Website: lowes
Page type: payment
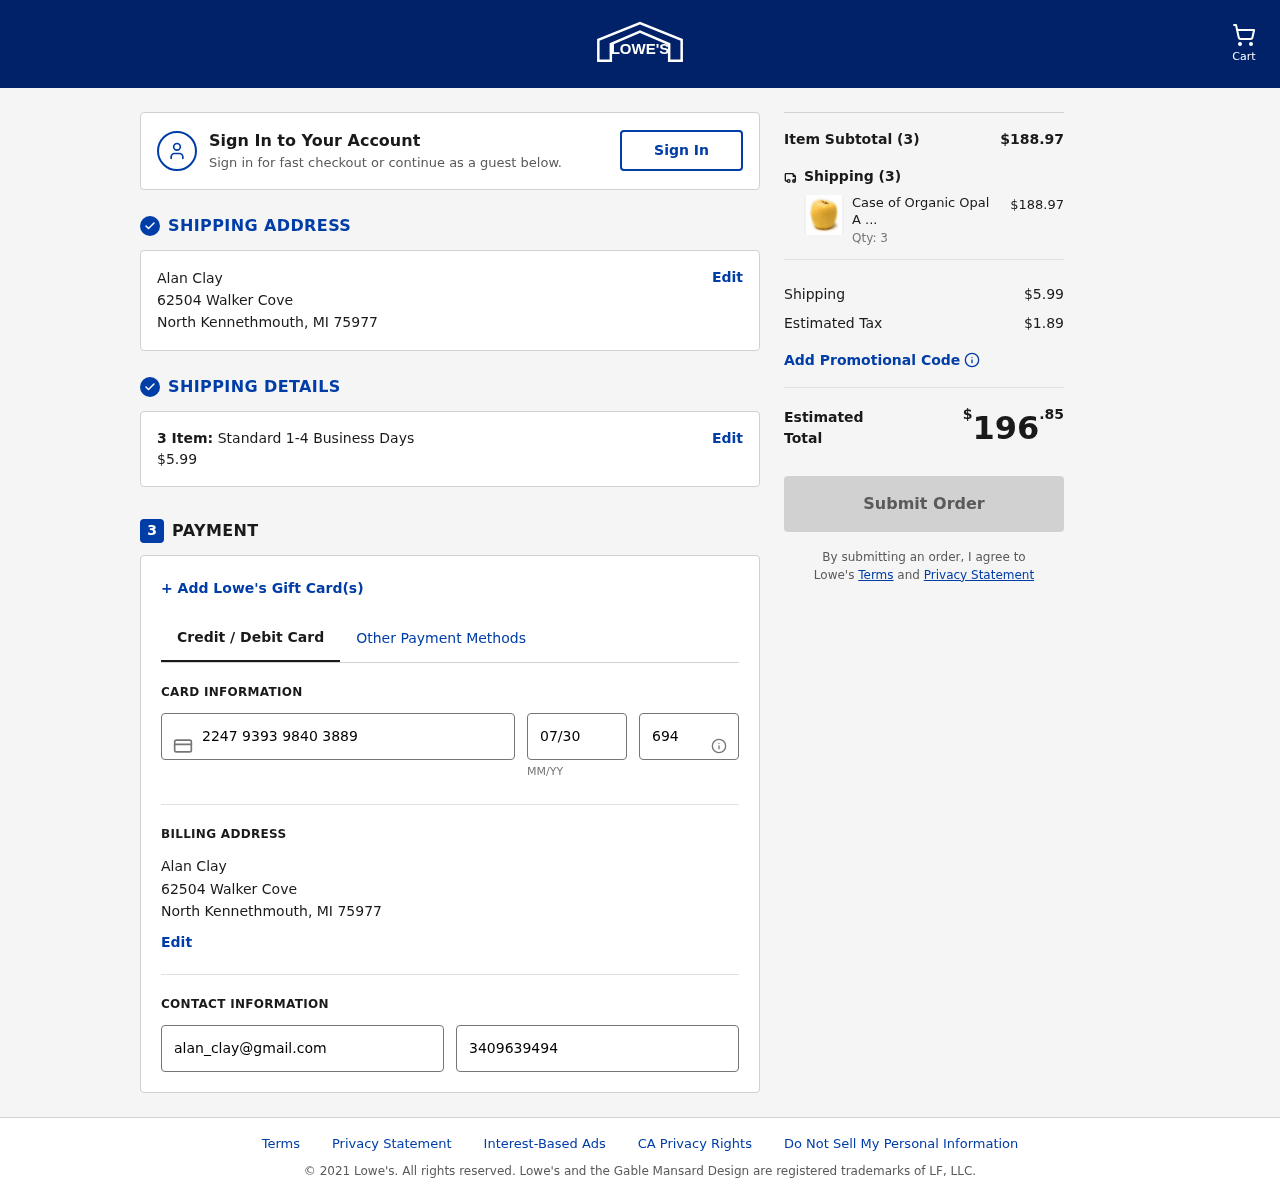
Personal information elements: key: PII_CARD_CVV
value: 694
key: PII_CARD_EXPIRY
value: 07/30
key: PII_CARD_NUMBER
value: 2247 9393 9840 3889
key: PII_CITY
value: North Kennethmouth
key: PII_EMAIL
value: alan_clay@gmail.com
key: PII_FULLNAME
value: Alan Clay
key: PII_PHONE
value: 3409639494
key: PII_POSTCODE
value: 75977
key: PII_STATE_ABBR
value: MI
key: PII_STREET
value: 62504 Walker Cove
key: PII_FULLNAME2
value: Alan Clay
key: PII_CITY2
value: North Kennethmouth
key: PII_STATE_ABBR2
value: MI
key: PII_POSTCODE_FULL
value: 75977
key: PII_POSTCODE_NUMERIC
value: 75977
Product elements: key: PRODUCT1_NAME
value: Case of Organic Opal Apples (72-100 ct)
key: PRODUCT1_PRICE
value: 62.99
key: PRODUCT1_QUANTITY
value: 3
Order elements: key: ORDER_NUM_ITEMS
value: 3
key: ORDER_SHIPPING_COST
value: $5.99
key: ORDER_NUM_ITEMS2
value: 3
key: ORDER_SUBTOTAL
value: $188.97
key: ORDER_NUM_ITEMS3
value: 3
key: ORDER_SHIPPING_COST2
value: $5.99
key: ORDER_TAX
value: $1.89
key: ORDER_TOTAL
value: $196.85